Interaction volume radius: 5 \u00c5
Interaction volume height: 20 \u00c5
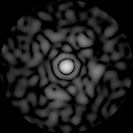
Disorder parameter: 0.8222